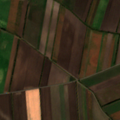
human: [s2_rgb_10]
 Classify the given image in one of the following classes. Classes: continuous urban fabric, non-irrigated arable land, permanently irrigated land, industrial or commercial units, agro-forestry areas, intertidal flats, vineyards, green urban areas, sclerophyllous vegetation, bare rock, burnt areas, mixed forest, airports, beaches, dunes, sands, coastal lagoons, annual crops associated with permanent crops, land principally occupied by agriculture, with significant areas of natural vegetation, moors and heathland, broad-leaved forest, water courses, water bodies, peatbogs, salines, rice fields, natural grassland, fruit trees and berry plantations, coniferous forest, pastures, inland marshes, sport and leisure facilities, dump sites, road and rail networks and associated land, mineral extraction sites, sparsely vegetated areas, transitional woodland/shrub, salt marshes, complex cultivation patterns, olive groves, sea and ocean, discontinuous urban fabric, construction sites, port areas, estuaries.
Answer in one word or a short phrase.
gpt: non-irrigated arable land